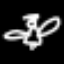
Label: angel